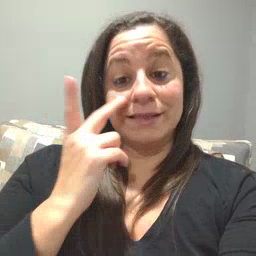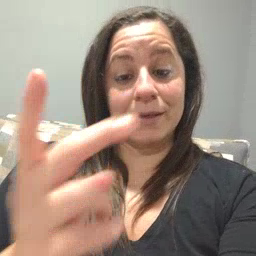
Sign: see